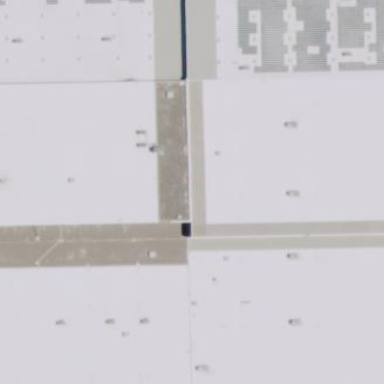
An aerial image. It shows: Warehouse.